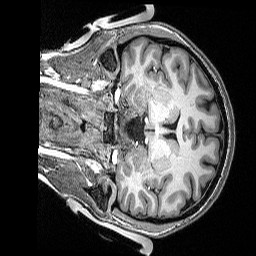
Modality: T1w
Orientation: coronal